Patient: sex M, age 78
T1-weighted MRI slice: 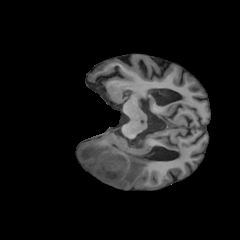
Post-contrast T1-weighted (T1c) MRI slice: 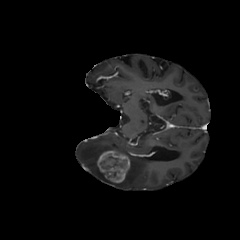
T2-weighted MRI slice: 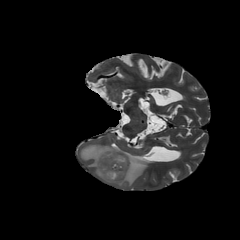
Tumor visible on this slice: yes
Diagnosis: Glioblastoma, IDH-wildtype
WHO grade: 4